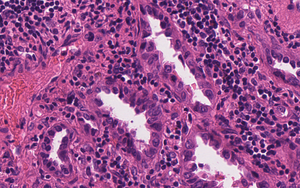
Tumor epithelial tissue: yes
Tumor-associated stroma tissue: yes
Normal tissue: no